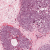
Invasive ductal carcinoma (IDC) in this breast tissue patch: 0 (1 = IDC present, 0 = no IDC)